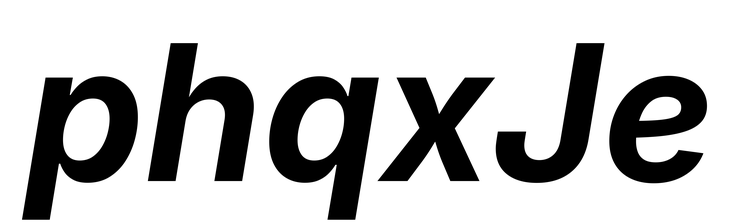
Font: Inter-Italic_Bold_Italic